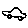
Label: car